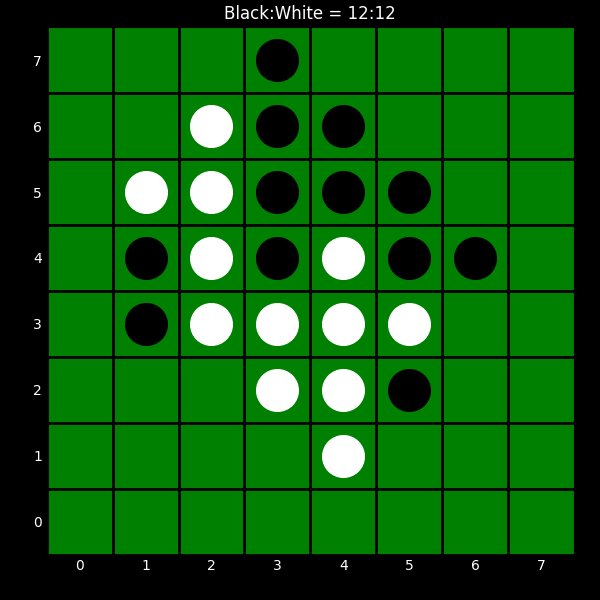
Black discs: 12
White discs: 12